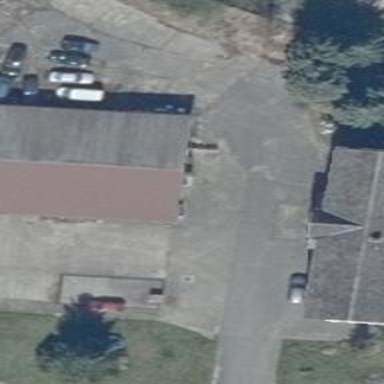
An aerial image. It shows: Group of garages.